Field crop: tomato
Growth stage: 1
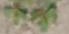
Species: portulaca